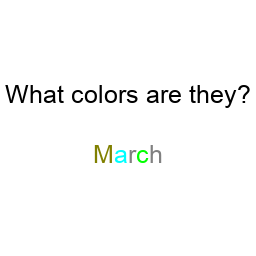
Color: olive, cyan, gray, lime, gray
Background color: white
Question text color: black